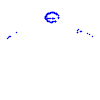
Particle: proton